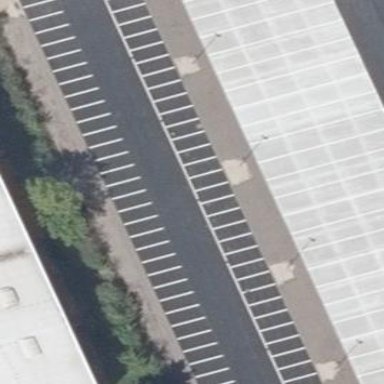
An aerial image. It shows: Street-side parking area.